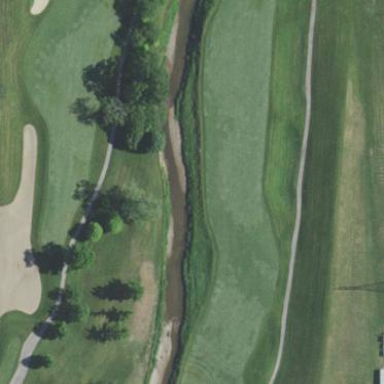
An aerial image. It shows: Golf fairway surrounded by grass.